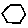
Label: hexagon